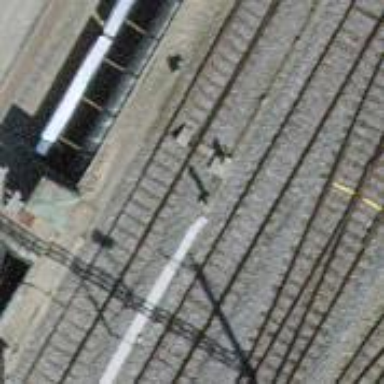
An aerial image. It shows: Railway switch.